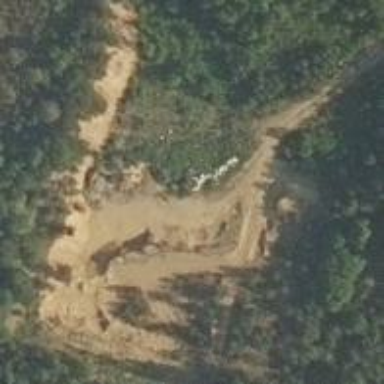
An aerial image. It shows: Quarry with sand mineral.